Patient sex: F
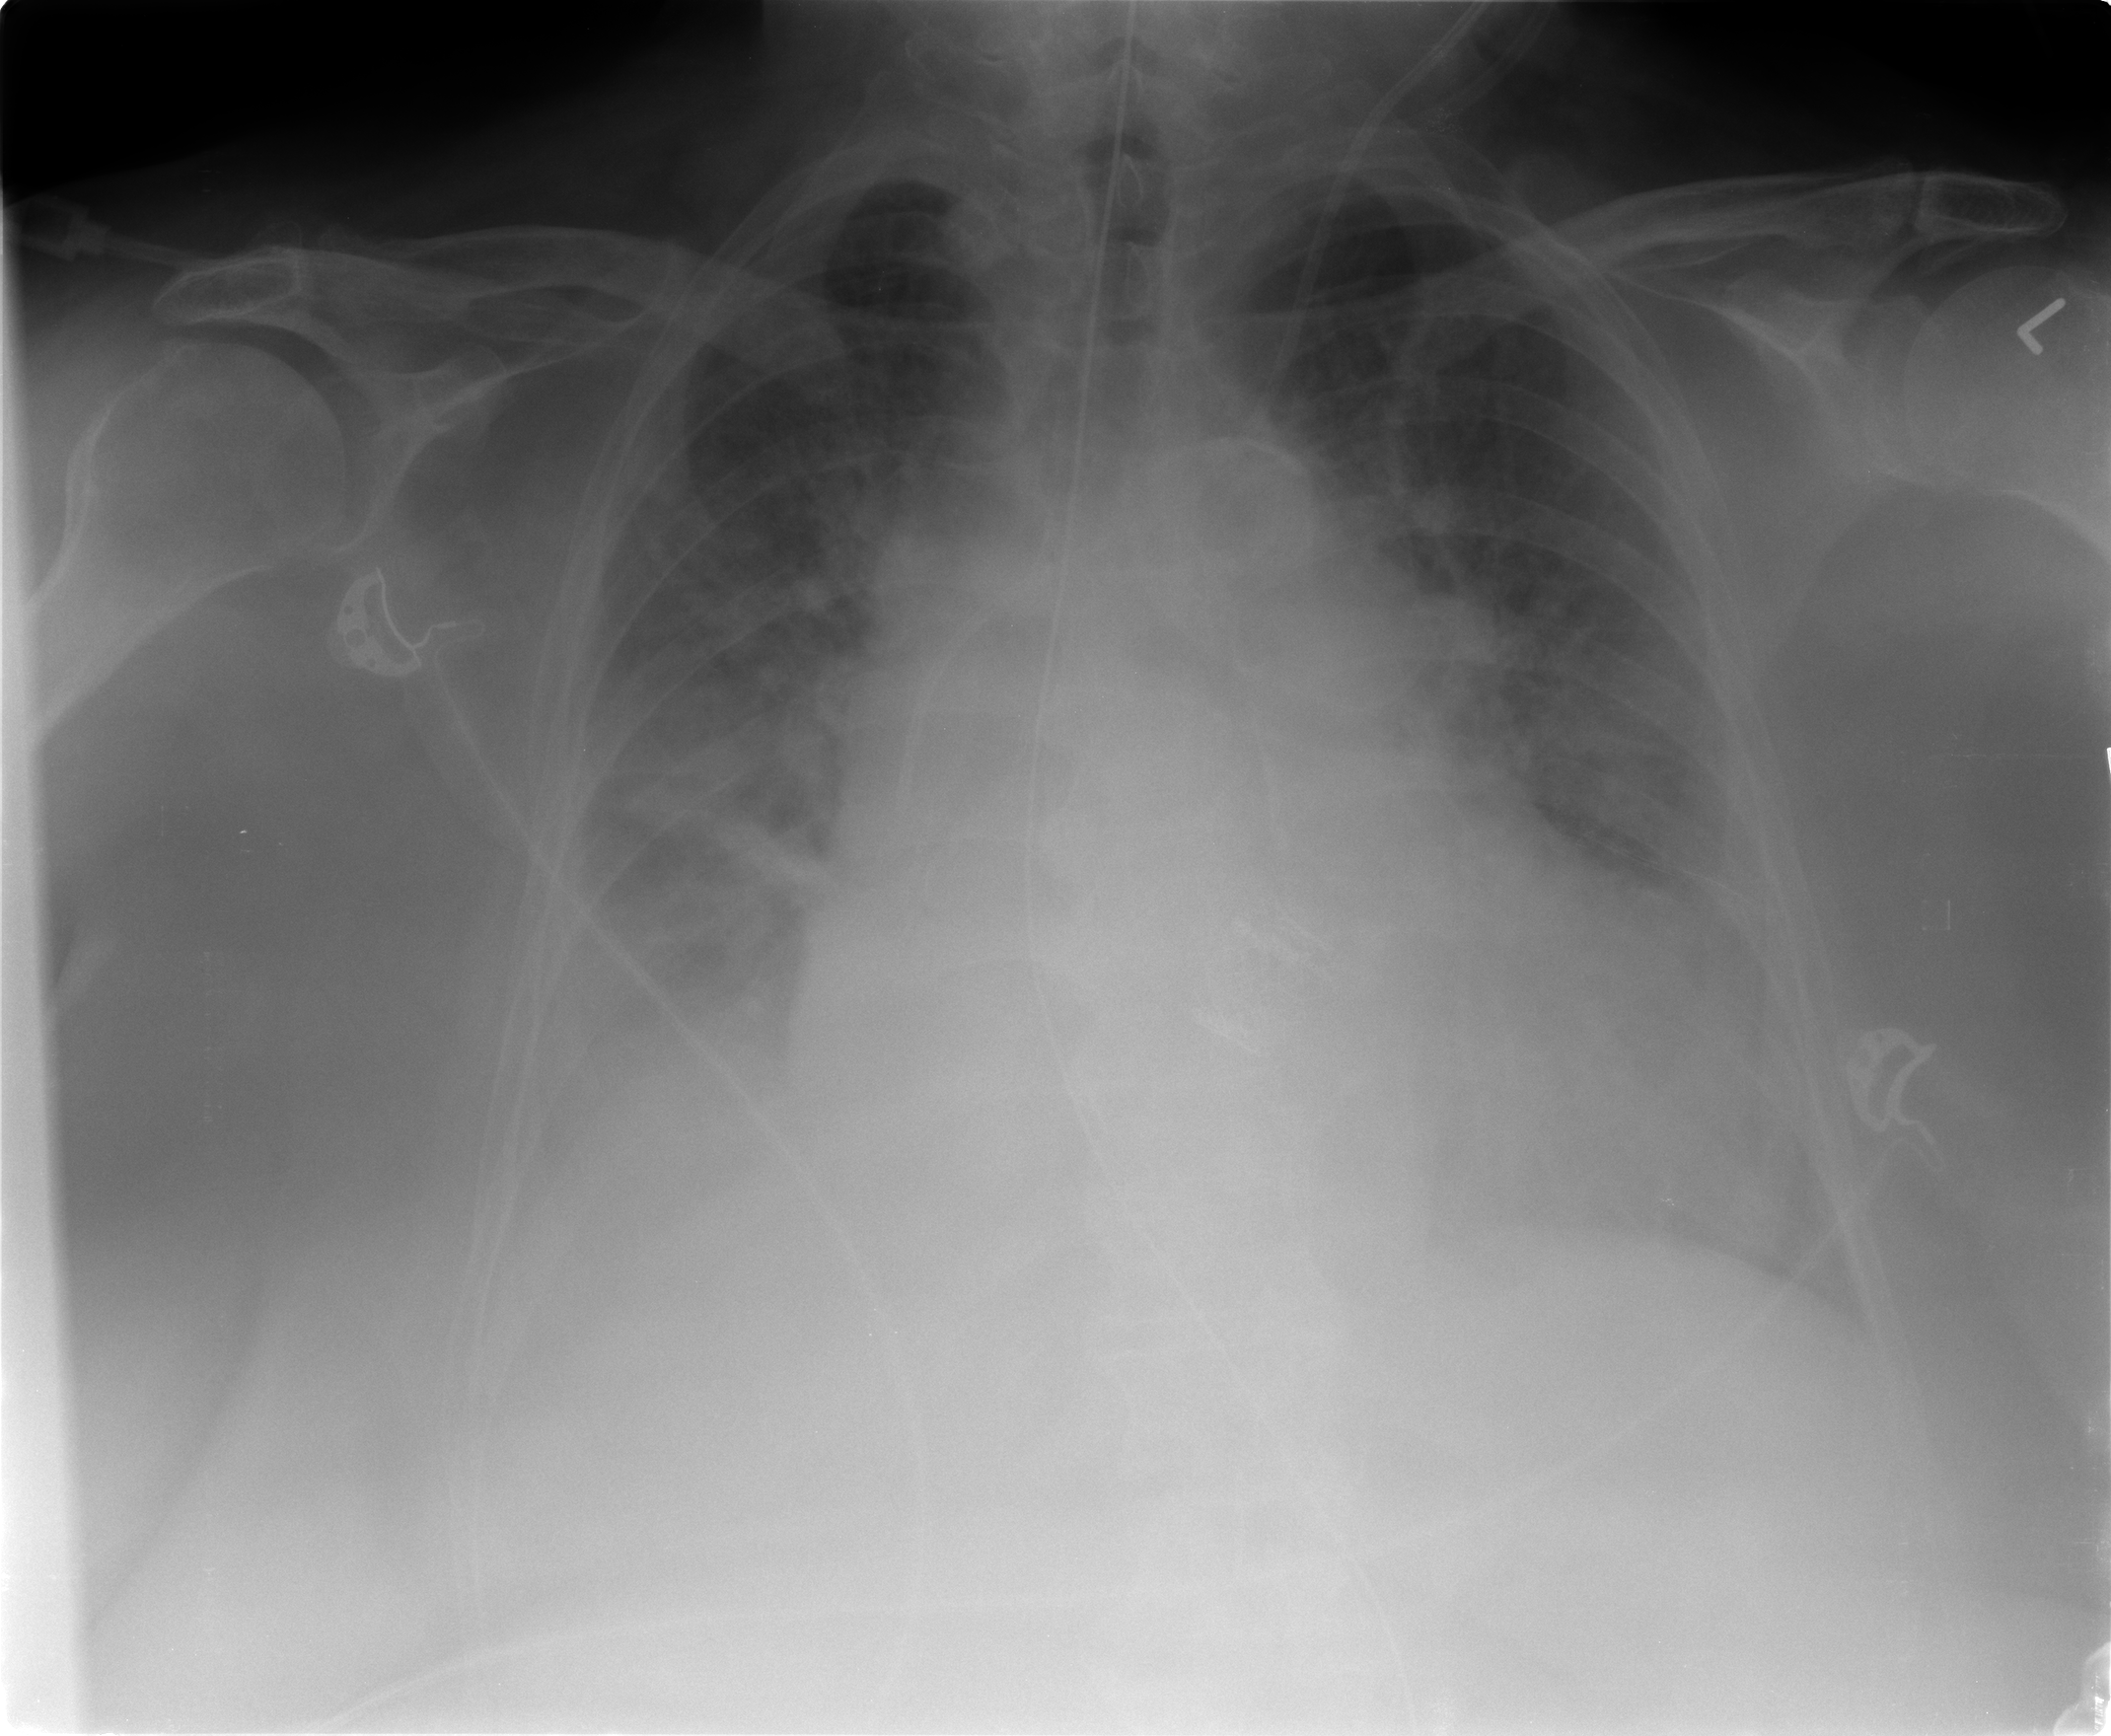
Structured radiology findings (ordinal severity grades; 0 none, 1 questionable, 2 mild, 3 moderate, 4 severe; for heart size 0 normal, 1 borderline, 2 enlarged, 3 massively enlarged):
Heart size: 2
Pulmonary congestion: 2
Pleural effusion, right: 2
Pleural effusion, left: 2
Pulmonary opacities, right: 2
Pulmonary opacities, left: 2
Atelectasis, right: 2
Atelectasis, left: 2